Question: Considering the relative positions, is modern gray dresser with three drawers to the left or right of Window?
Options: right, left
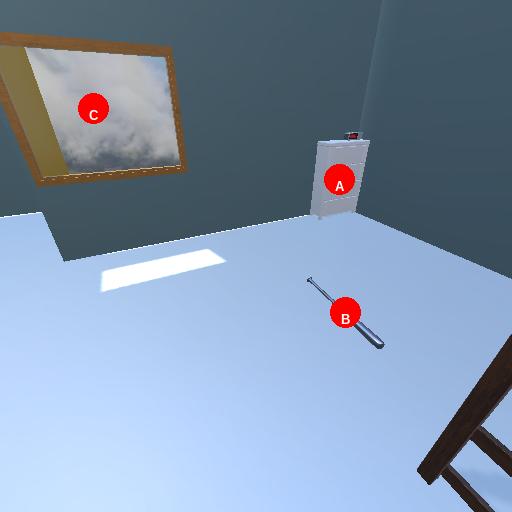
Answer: right